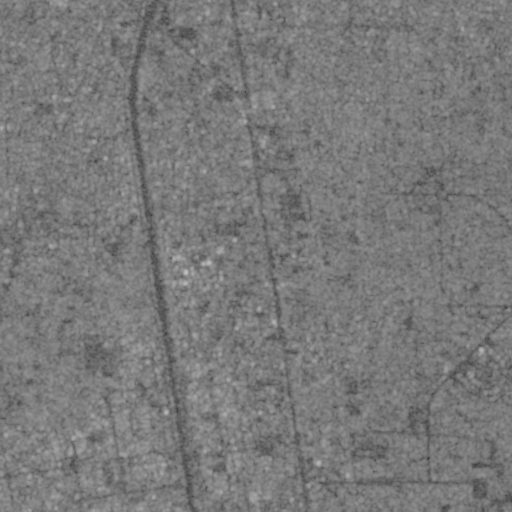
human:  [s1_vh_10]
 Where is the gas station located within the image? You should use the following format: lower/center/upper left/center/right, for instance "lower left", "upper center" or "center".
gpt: The gas station is located in the lower center of the image.
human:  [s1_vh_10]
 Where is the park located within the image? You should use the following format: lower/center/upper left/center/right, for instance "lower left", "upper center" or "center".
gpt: The park is located in the upper left of the image.
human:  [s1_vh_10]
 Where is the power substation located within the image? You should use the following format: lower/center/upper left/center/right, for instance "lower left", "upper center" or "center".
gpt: The power substation is located in the upper left of the image.
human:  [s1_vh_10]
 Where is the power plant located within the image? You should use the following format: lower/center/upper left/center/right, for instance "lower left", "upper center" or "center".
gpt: There is no power plant in the image.

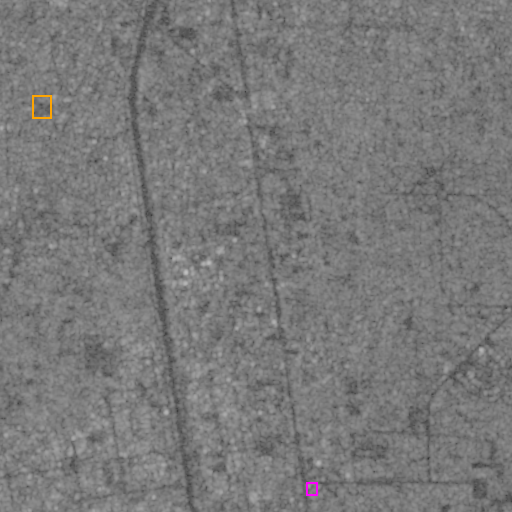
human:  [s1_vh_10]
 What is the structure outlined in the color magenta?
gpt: The structure outlined in magenta is a gas station.
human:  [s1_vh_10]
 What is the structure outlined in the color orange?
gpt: The structure outlined in orange is a park.
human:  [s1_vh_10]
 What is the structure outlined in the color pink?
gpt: There is no pink outline.